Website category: sports
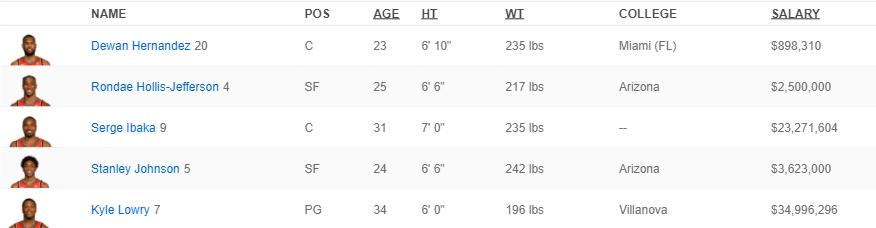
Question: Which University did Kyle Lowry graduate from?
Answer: Villanova

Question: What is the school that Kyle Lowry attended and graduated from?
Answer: Villanova

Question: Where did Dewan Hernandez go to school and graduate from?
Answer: Miami (FL)

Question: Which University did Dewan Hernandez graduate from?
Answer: Miami (FL)

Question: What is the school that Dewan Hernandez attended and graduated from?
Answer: Miami (FL)

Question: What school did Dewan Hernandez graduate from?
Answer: Miami (FL)

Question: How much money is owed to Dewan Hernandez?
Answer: $898,310

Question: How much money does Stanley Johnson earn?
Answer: $3,623,000

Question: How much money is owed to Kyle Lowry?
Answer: $34,996,296

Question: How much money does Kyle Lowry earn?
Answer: $34,996,296

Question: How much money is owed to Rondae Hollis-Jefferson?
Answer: $2,500,000

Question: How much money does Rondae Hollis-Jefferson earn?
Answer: $2,500,000

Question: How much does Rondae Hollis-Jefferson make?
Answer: $2,500,000

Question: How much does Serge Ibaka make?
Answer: $23,271,604

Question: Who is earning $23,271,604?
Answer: Serge Ibaka

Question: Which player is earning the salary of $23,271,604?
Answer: Serge Ibaka

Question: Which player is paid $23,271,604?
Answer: Serge Ibaka

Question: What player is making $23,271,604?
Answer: Serge Ibaka

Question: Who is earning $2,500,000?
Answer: Rondae Hollis-Jefferson

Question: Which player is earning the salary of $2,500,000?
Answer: Rondae Hollis-Jefferson

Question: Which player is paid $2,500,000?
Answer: Rondae Hollis-Jefferson

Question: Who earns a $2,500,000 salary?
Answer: Rondae Hollis-Jefferson

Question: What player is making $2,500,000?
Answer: Rondae Hollis-Jefferson

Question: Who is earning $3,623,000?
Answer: Stanley Johnson

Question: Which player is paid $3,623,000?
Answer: Stanley Johnson

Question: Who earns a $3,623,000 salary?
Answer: Stanley Johnson

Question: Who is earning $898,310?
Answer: Dewan Hernandez

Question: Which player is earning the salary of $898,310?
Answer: Dewan Hernandez

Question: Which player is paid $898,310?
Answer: Dewan Hernandez

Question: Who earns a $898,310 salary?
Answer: Dewan Hernandez

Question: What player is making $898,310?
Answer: Dewan Hernandez

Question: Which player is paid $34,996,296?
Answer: Kyle Lowry

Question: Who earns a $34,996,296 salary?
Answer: Kyle Lowry

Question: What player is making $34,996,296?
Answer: Kyle Lowry

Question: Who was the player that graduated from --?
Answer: Serge Ibaka

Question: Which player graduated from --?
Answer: Serge Ibaka

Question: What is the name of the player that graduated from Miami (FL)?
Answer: Dewan Hernandez

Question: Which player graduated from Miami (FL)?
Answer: Dewan Hernandez

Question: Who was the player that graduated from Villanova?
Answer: Kyle Lowry

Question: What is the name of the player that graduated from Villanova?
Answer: Kyle Lowry

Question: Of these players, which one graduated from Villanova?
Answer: Kyle Lowry